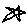
Label: star